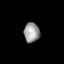
Tissue: lung
Cell type: Myeloid cells
Senescence score: 0.2305
Nuclear area (px): 304
Mean DAPI intensity: 154.888